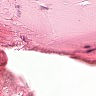
Metastatic tissue present: no